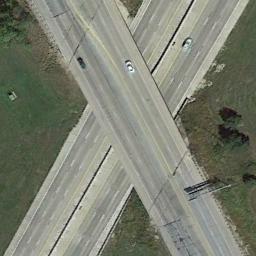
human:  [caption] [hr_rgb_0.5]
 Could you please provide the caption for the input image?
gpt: There are several cars on the overpass .

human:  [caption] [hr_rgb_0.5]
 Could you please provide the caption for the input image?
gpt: An overpass is curved into the silhouette of a water drop .

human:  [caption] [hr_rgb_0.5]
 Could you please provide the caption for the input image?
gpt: The overpass is next to the grass with some cars .

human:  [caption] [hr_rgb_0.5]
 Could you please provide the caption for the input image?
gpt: There are green lawns around the overpass .

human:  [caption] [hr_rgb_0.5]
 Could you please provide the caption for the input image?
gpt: The cross-line overpass is over the roads on the lawn .